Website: macys
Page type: delivery-shipping
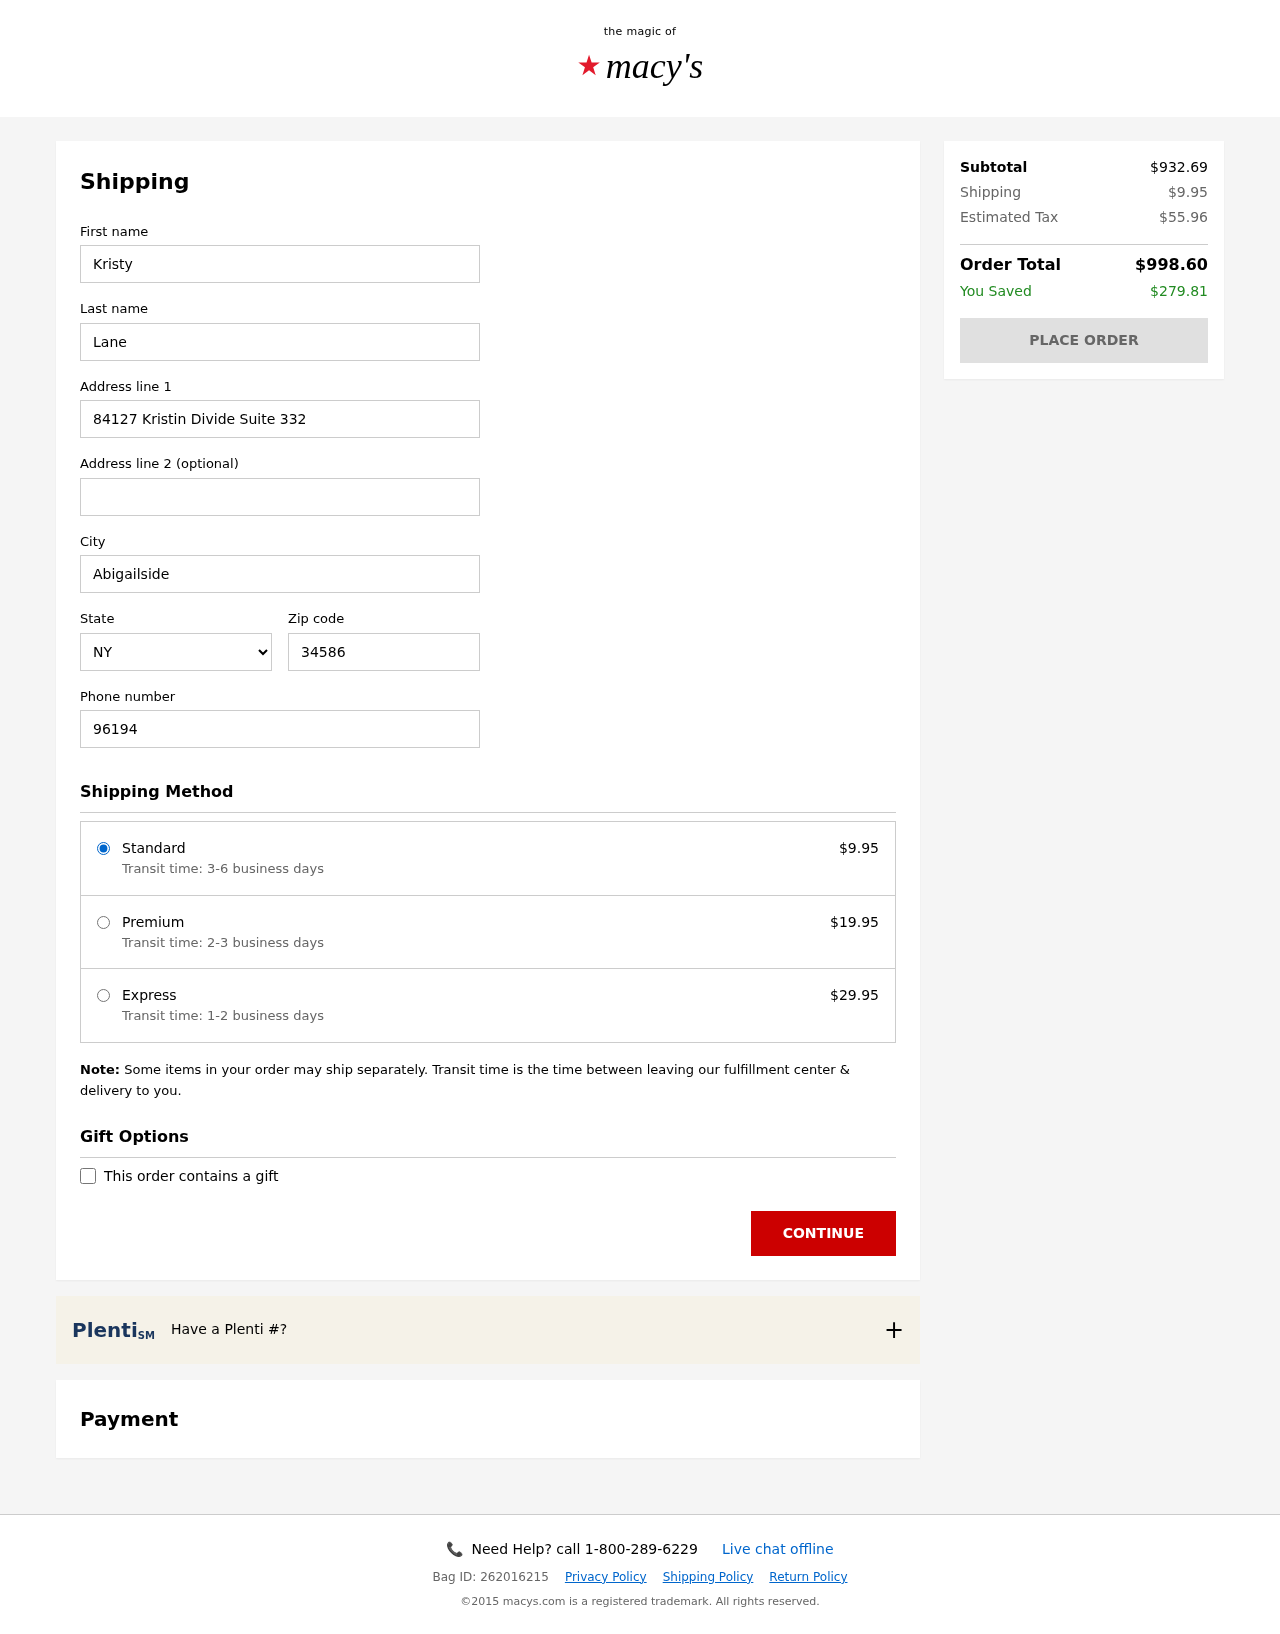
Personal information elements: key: PII_CITY
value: Abigailside
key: PII_FIRSTNAME
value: Kristy
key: PII_LASTNAME
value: Lane
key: PII_PHONE
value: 9619473074
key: PII_POSTCODE
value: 34586
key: PII_STATE_ABBR
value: NY
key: PII_STREET
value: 84127 Kristin Divide Suite 332
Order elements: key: ORDER_SHIPPING_COST
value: $9.95
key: ORDER_SHIPPING_PREMIUM
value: $19.95
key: ORDER_SHIPPING_EXPRESS
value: $29.95
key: ORDER_SUBTOTAL
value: $932.69
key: ORDER_TAX
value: $55.96
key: ORDER_TOTAL
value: $998.60
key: ORDER_SAVINGS
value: $279.81